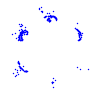
Particle: proton